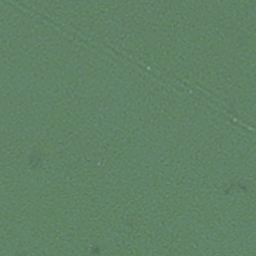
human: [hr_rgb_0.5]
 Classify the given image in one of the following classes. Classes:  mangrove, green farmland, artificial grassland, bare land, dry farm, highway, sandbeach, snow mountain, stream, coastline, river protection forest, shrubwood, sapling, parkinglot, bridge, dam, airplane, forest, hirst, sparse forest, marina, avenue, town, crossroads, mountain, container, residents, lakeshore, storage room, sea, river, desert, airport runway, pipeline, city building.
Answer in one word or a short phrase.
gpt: sea